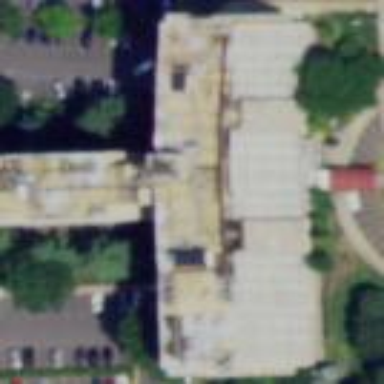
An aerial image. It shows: Commercial building.